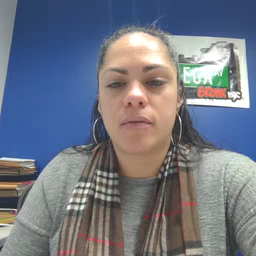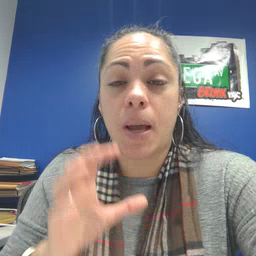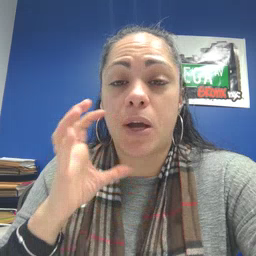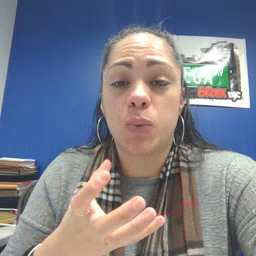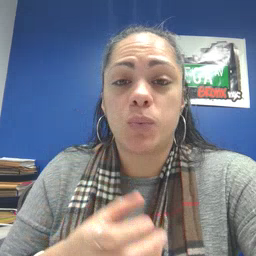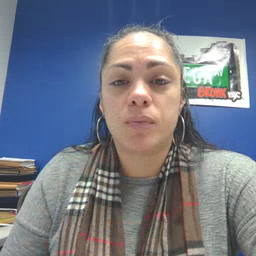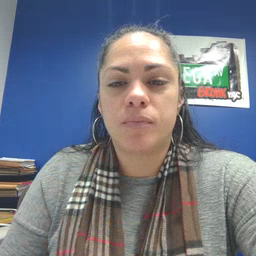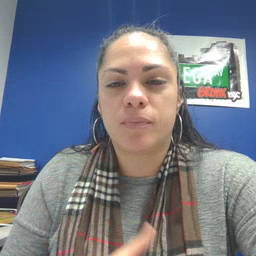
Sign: balloon